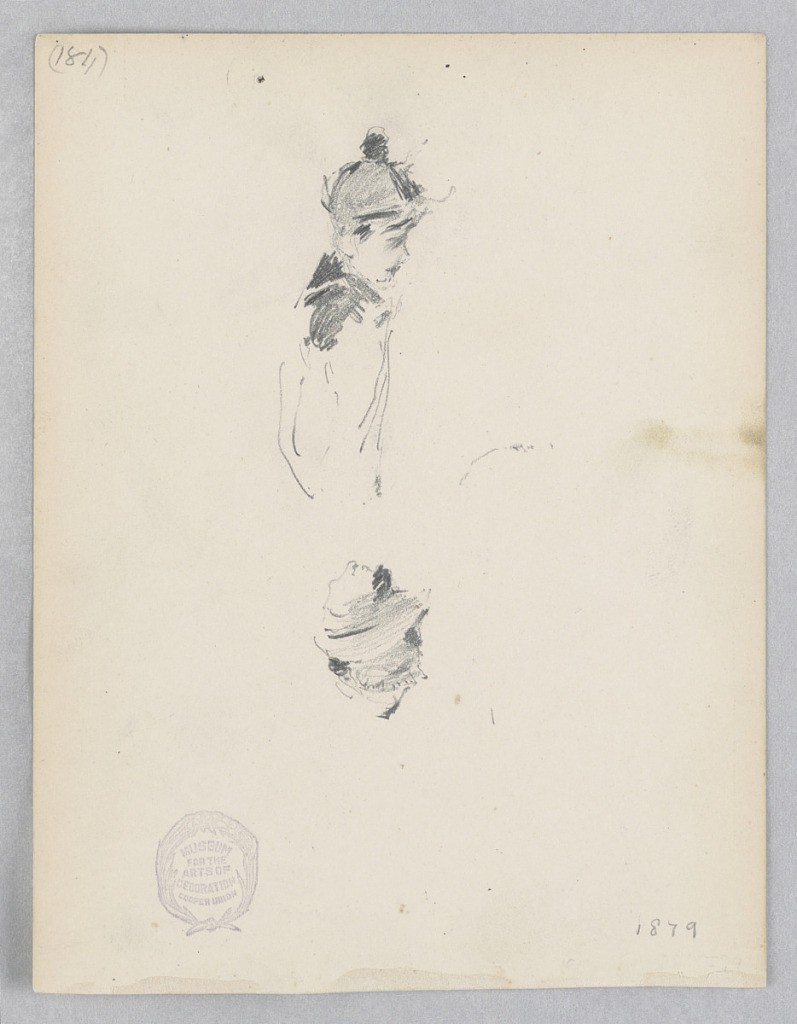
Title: Boy
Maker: Robert Frederick Blum, American, 1857–1903
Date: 1879
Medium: Graphite on wove paper
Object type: Drawing
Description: Sketch of a young male figure wearing a hat.